Field crop: maize
Growth stage: 2
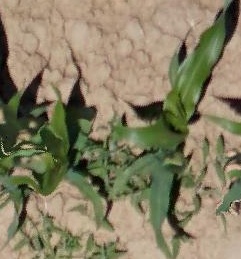
Species: maize